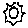
Label: sun